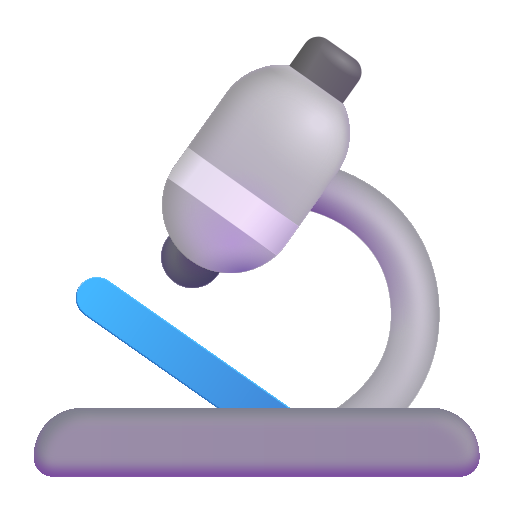
microscope color